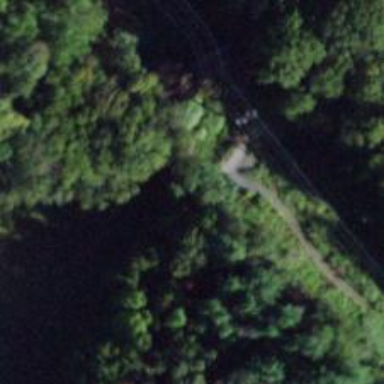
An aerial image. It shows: Abandoned railway alongside residential road.